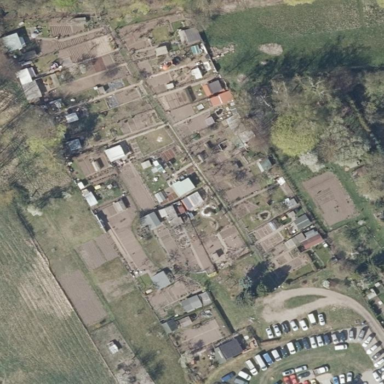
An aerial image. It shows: Area designated for allotments.